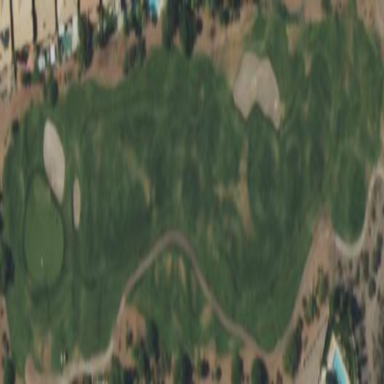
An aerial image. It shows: Rough grassy area used for golf.